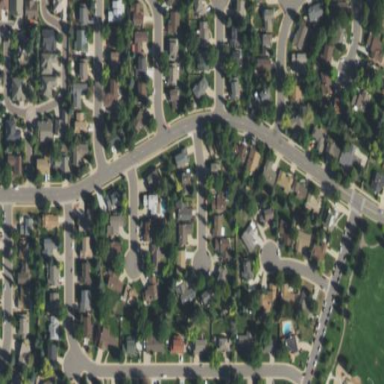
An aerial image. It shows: Residential area consisting of single-family homes.